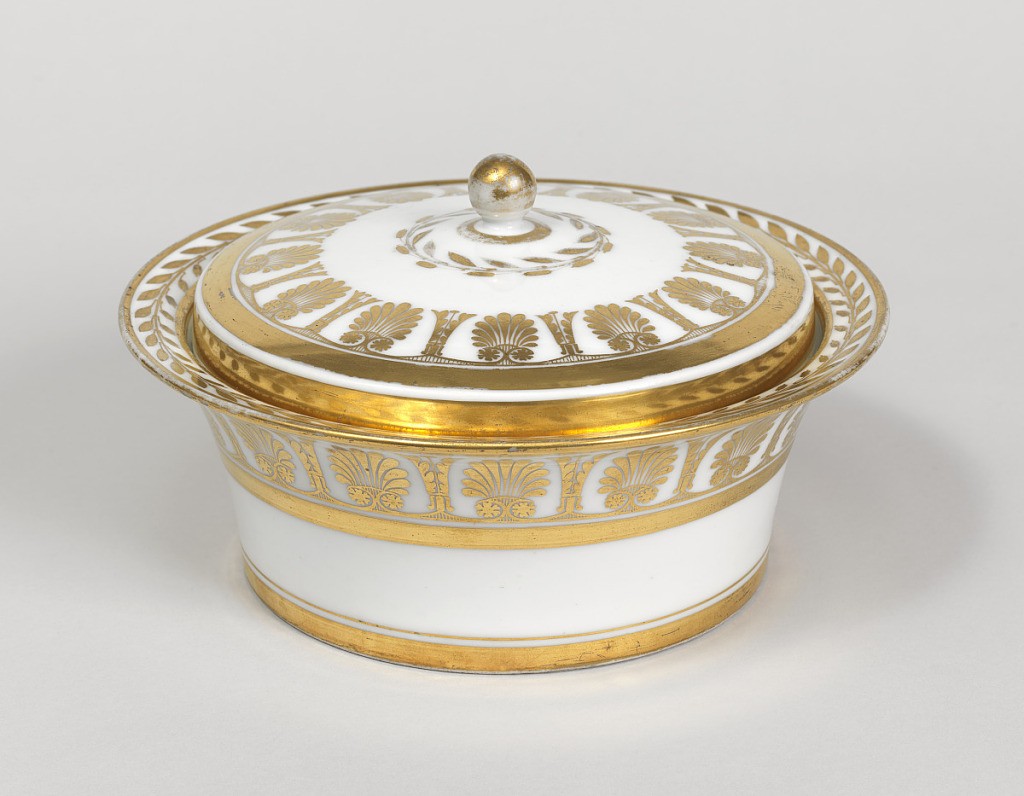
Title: Covered Bowl
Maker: Meissen Porcelain Manufactory, German, active from 1710 to the present
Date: ca. 1810
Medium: hard paste porcelain, gold
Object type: bowl
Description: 1926-22-506-a,b: White, with stylized palmettes in gilt. A) circula...